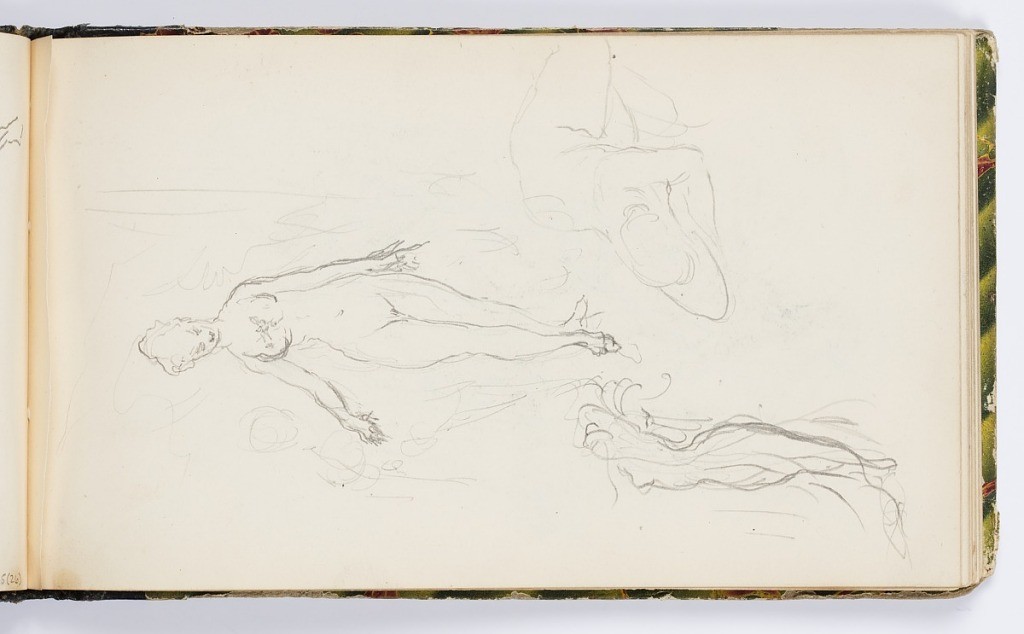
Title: Sketchbook Page: Nude Female Figures
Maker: Kenyon Cox, American, 1856–1919
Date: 1875
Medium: Graphite on paper
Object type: Sketchbook folio
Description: Three sketches of nude female figures, with two standing and one laying face down. Additional indistinct sketches..